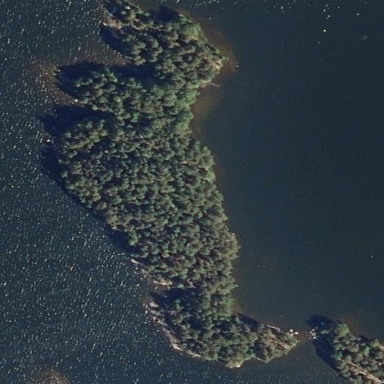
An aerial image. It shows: Island covered with woodland.